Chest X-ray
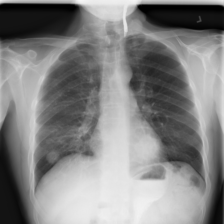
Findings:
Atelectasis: negative
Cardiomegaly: negative
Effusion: negative
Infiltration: negative
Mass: negative
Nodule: positive
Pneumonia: negative
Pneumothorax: negative
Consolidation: negative
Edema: negative
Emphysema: negative
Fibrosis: negative
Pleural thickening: negative
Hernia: negative